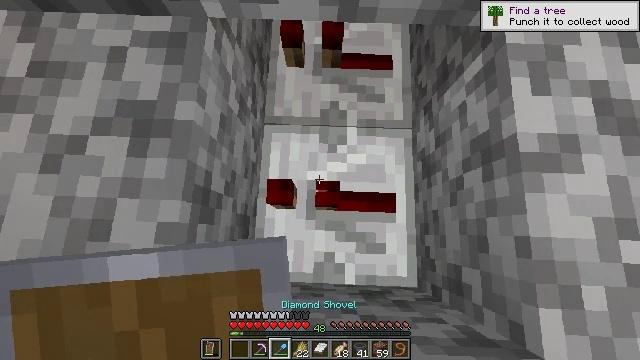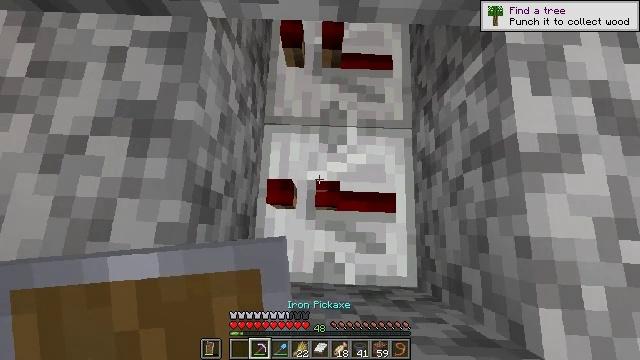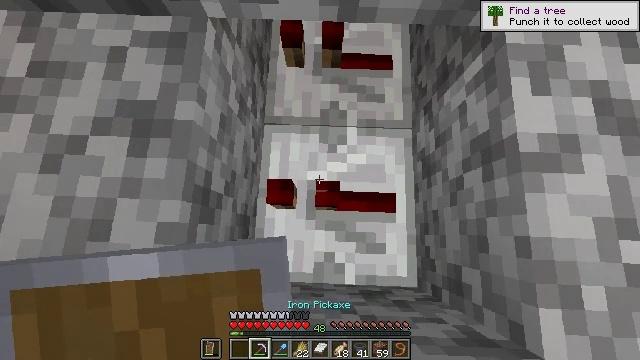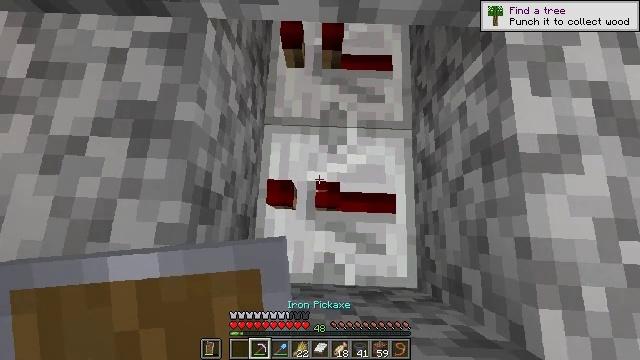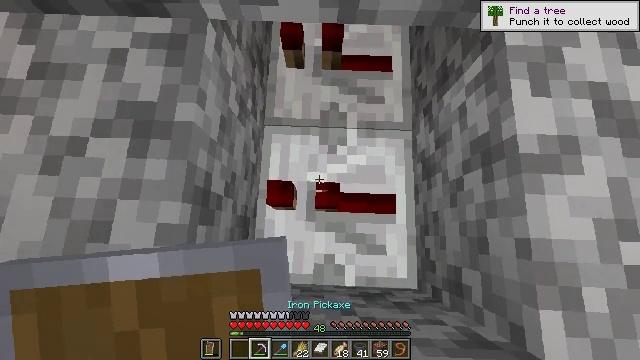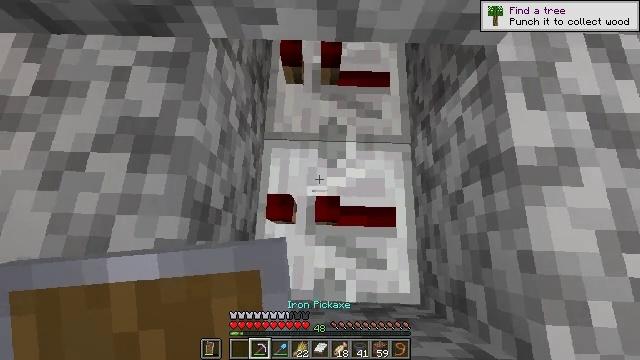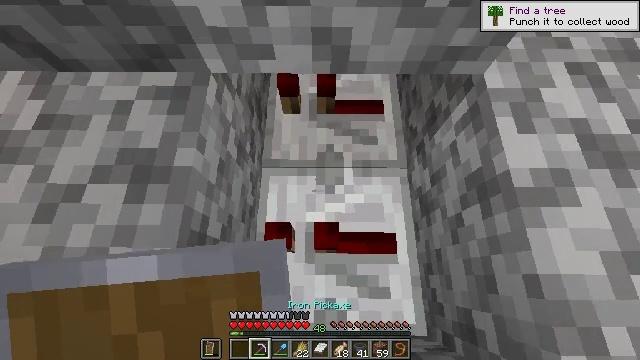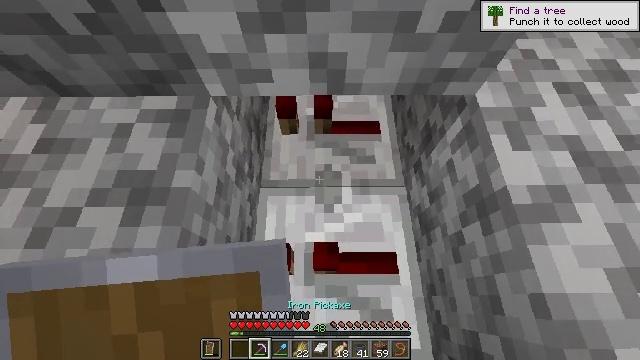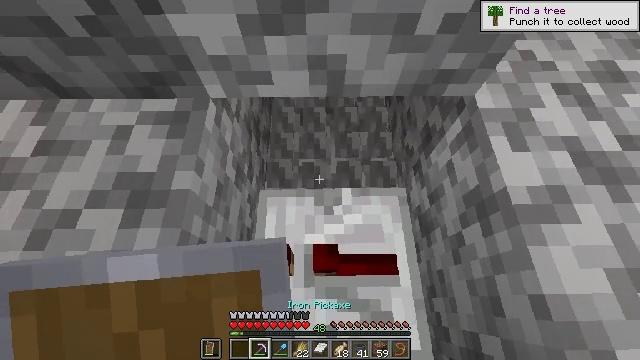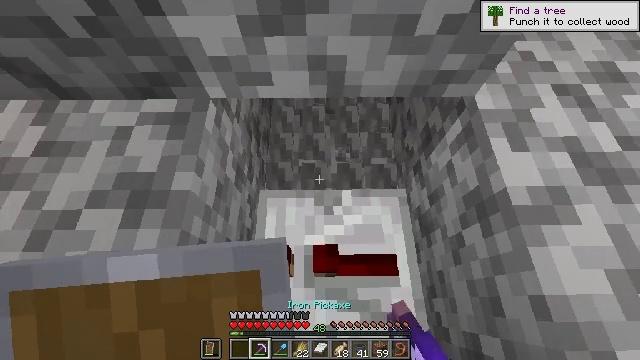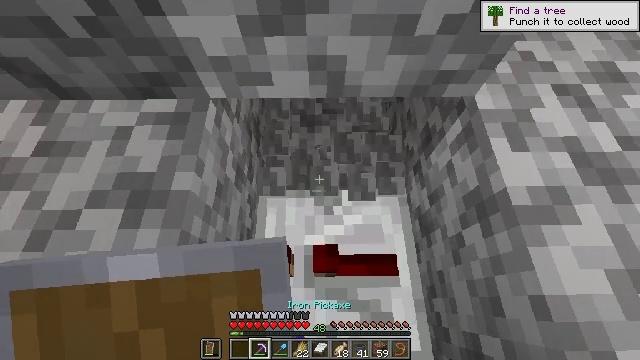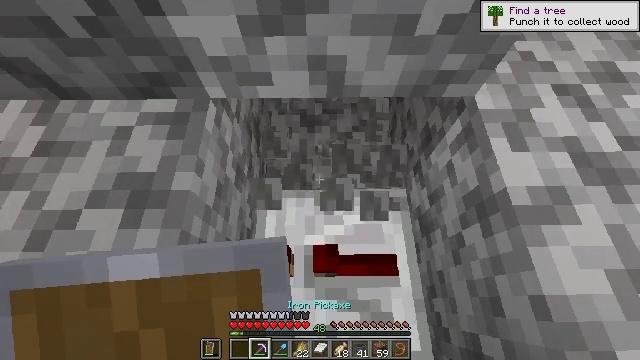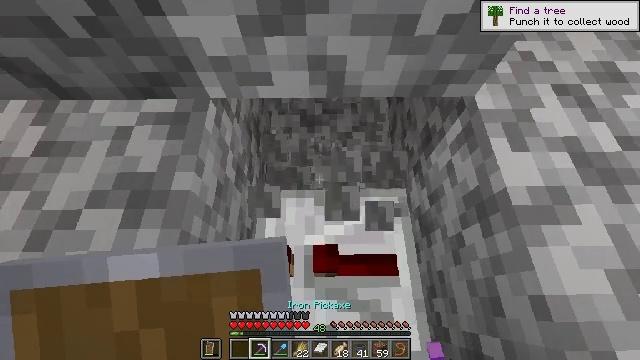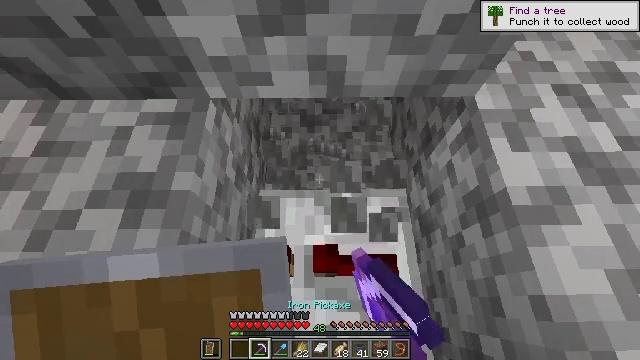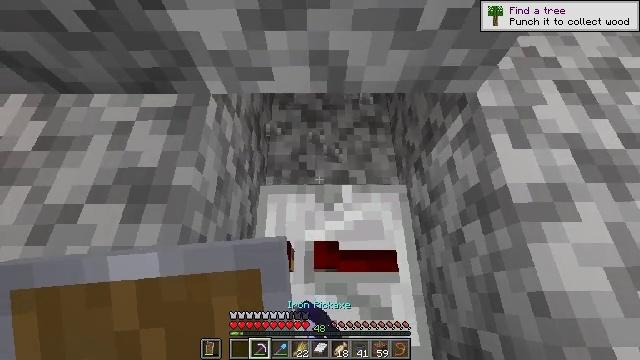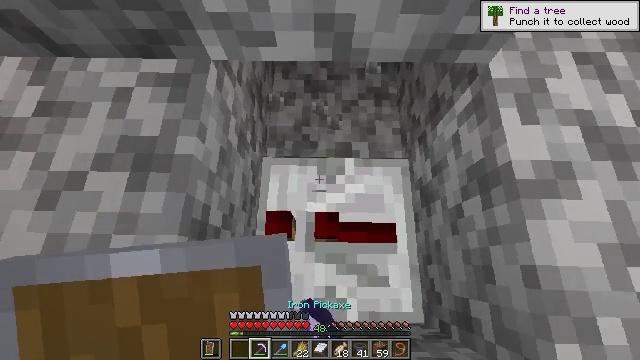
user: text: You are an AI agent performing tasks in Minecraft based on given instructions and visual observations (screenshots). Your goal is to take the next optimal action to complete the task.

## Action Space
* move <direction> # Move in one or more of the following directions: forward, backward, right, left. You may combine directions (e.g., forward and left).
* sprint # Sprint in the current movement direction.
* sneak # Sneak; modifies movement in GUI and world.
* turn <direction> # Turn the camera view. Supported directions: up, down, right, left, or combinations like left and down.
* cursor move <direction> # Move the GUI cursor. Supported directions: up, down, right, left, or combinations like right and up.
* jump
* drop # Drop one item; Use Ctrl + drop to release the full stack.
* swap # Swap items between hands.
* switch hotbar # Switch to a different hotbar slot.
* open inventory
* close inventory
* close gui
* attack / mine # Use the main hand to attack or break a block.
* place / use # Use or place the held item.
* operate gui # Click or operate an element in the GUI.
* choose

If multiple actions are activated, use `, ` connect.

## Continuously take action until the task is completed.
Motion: motion action
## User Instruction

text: Gather the repeater by attacking it.
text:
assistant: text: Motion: no_op
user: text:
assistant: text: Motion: no_op
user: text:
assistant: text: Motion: no_op
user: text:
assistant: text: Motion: no_op
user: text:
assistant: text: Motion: turn up
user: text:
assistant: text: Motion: turn right and up
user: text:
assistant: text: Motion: turn up
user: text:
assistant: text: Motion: attack / mine
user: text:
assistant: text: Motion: attack / mine
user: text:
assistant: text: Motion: attack / mine
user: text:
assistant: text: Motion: attack / mine
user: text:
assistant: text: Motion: attack / mine
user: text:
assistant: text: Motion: attack / mine
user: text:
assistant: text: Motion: no_op
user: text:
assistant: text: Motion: turn left and down
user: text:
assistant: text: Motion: turn down
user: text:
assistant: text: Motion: turn down
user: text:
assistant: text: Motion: attack / mine
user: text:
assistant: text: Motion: attack / mine
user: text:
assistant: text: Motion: attack / mine
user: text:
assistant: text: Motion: no_op
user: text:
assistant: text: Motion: no_op
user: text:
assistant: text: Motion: no_op